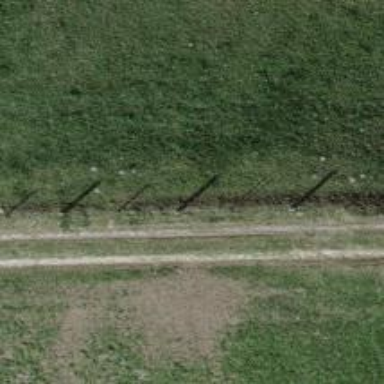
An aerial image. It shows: Track road with ford.